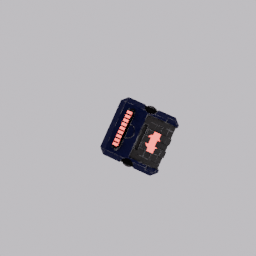
Label: tools